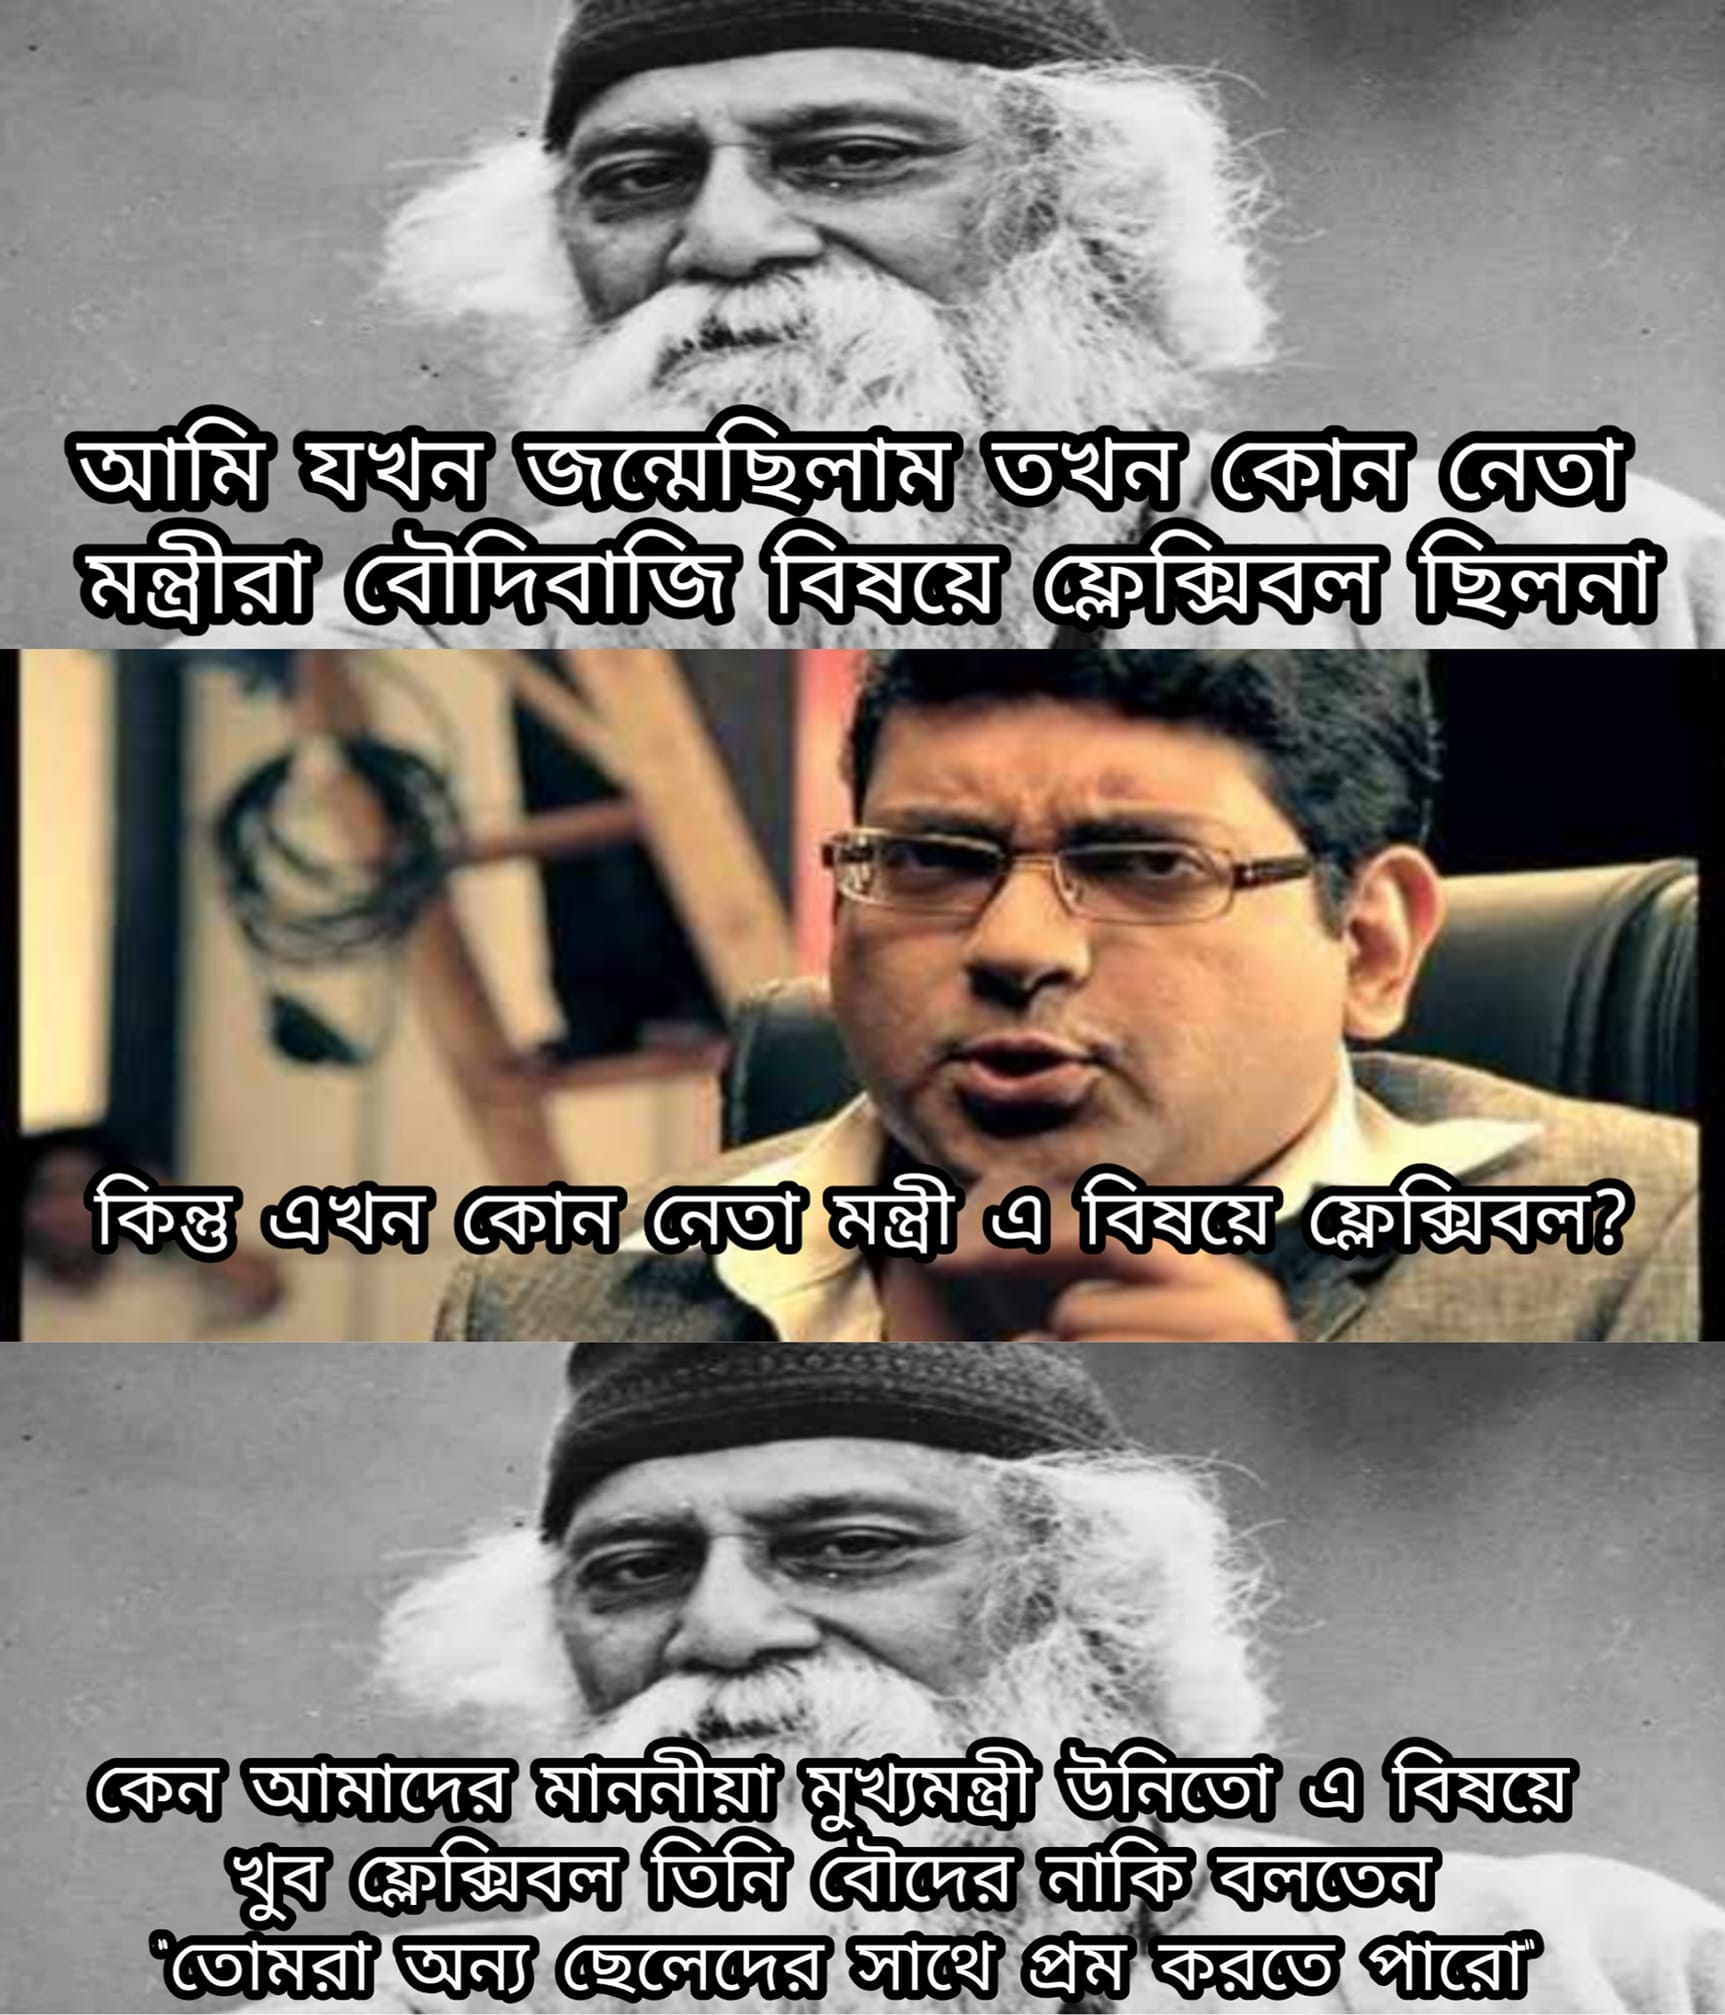
Caption: আমি যখন জন্মেছিলাম তখন কোন নেতা মন্ত্রীরা বৌদিবাজি বিষয়ে ফ্লেক্সিবল ছিলনা    কিন্তু এখন কোন নেতা মন্ত্রী এ বিষয়ে ফ্লেক্সিবল ?     কেন আমাদের মাননীয়া মূখ্যমন্ত্রী উনিতো এ বিষয়ে খুব ফ্লেক্সিবল তিনি বৌদের নাকি বলতেন তোমরা অন্য ছেলেদের সাথে প্রেম করতে পারো
Label: hate